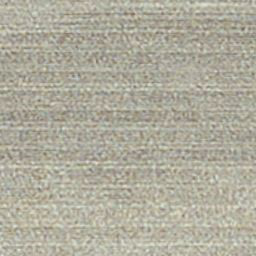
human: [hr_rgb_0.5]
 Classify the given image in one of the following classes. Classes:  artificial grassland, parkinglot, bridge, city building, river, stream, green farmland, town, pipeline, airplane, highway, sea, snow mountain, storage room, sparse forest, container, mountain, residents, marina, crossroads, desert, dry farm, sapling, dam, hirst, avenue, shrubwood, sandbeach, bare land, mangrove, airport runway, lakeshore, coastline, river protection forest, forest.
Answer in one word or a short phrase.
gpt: dry farm